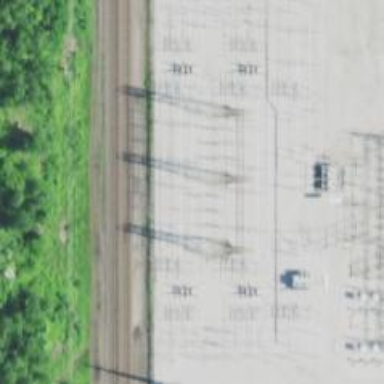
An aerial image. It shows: Lattice structure tower used for power distribution.